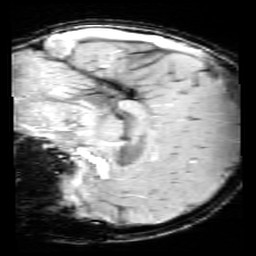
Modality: SWI
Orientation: sagittal
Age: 9
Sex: male
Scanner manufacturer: siemens
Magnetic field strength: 3 T
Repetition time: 0.027 s
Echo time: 0.02 s